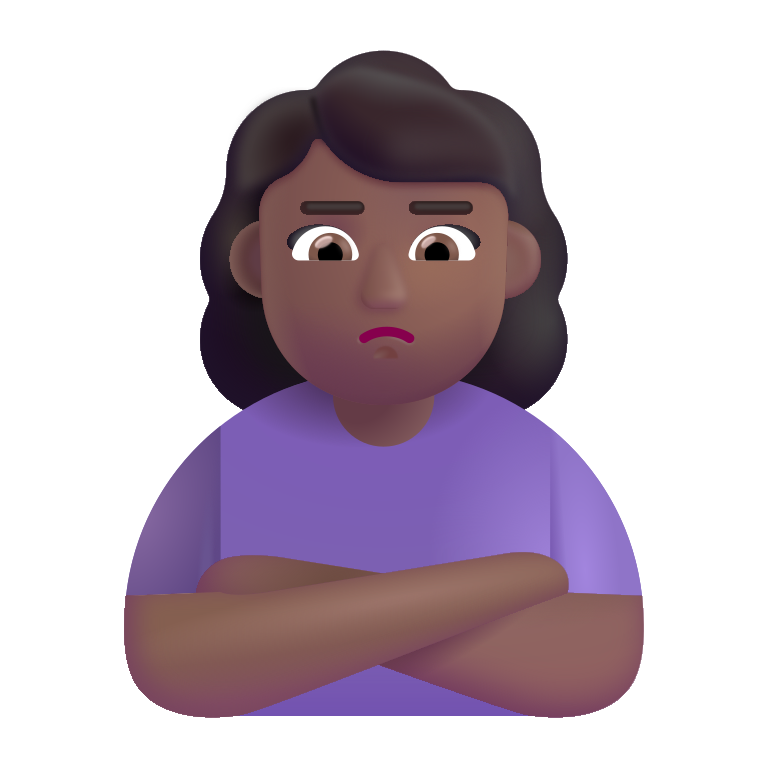
woman pouting color  dark